Interaction volume radius: 10 \u00c5
Interaction volume height: 50 \u00c5
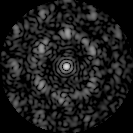
Disorder parameter: 0.6119